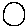
Label: circle